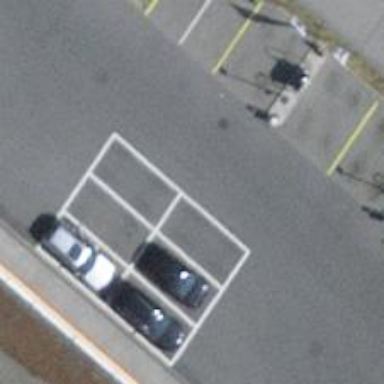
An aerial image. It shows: Charging station.